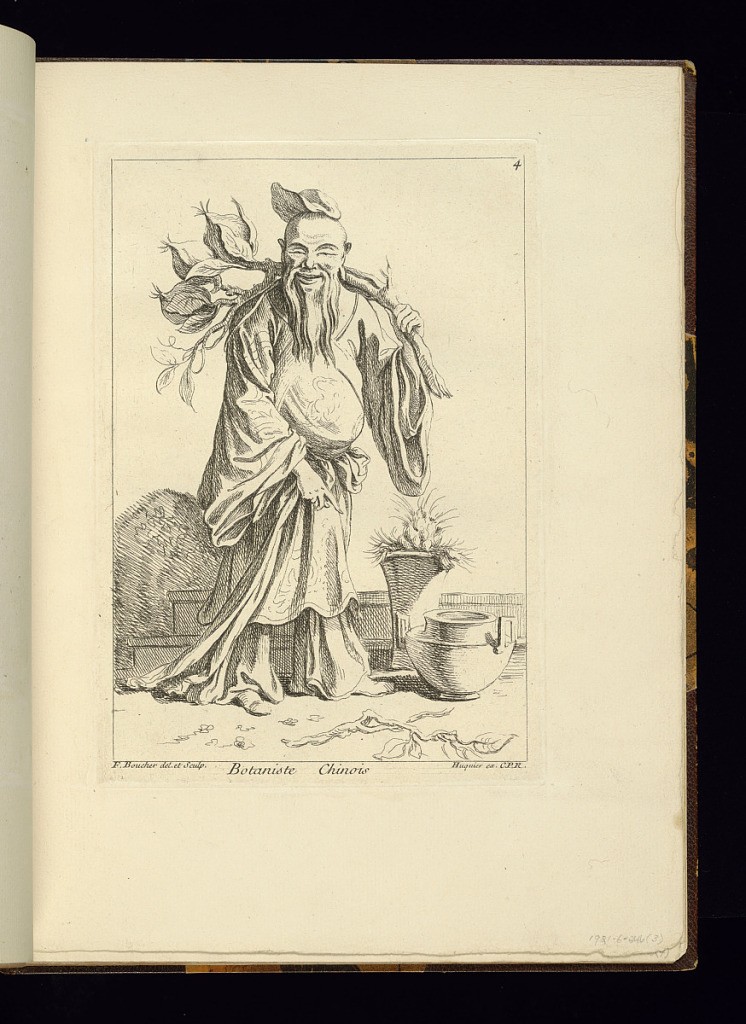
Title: Botaniste Chinois
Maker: François Boucher, French, 1703–1770
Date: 1738-1745
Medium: Etching on laid paper
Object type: Print
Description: Plate printed with an older man dressed in Chinese costume (chinoiserie) holding a branch over his left shoulder. He stands outside, next to a basket of more plants and a vase. The plate is signed and numbered.